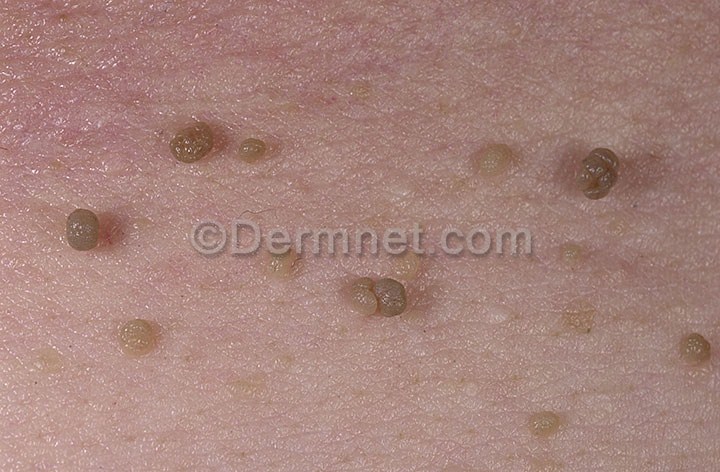
Disease: Seborrheic Keratoses and other Benign Tumors